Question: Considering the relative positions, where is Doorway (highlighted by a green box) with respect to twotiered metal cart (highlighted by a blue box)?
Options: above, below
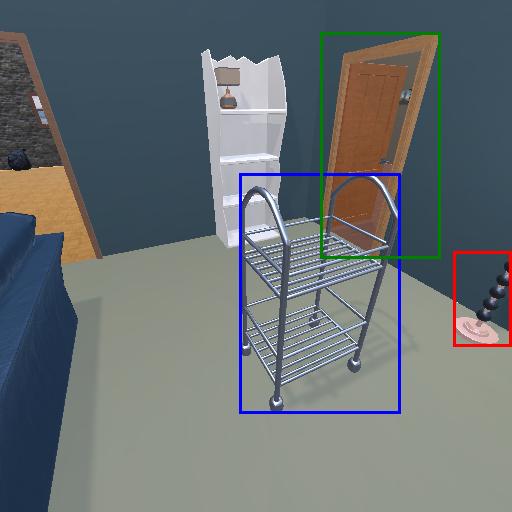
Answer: above